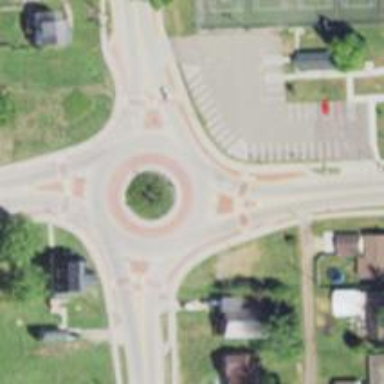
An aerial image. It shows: Roundabout on primary highway.